Question: I want to right-align the contents that are displayed in a vertically oriented 'StackPanel', I've tried 'HorizontalAlignment="Right"' on the 'StackPanel' itself and the control in the 'ListBox's' 'DataTemplete' (in this case a 'TextBox', but in reality I have a 'UserControl' in the real app)
here is the current result... i want the right edge of each 'TextBox' to be right-aligned...

Here is the xaml, pretty simple...
'''
<Window x:Class="WpfApplication2.MainWindow"
xmlns="http://schemas.microsoft.com/winfx/2006/xaml/presentation"
xmlns:x="http://schemas.microsoft.com/winfx/2006/xaml"
xmlns:mc="http://schemas.openxmlformats.org/markup-compatibility/2006"
xmlns:d="http://schemas.microsoft.com/expression/blend/2008"
xmlns:WpfApplication2="clr-namespace:WpfApplication2"
mc:Ignorable="d"
d:DataContext="{d:DesignInstance WpfApplication2:Model, IsDesignTimeCreatable=True}">
<ListBox ItemsSource="{Binding Numbers}">
<ListBox.ItemsPanel>
<ItemsPanelTemplate>
<StackPanel />
</ItemsPanelTemplate>
</ListBox.ItemsPanel>
<ListBox.ItemTemplate>
<DataTemplate>
<TextBox Text="{Binding Mode=OneWay}" BorderBrush="Black" />
</DataTemplate>
</ListBox.ItemTemplate>
</ListBox>
</Window>
'''
and here is the model I'm using to test this out with...
'''
using System;
using System.Collections.Generic;
using System.Linq;
namespace WpfApplication2
{
public class Model
{
[ThreadStatic]
static IDictionary<int, string> dict;
public string[] Numbers
{
get { return dict.OrderBy(x => x.Key).Select(x => x.Value).ToArray(); }
}
public Model()
{
if (dict != null) return;
dict = new Dictionary<int, string>
{
{1, "one"},
{2, "two"},
{3, "three"},
{4, "four"},
{5, "five"},
{6, "six"},
{7, "seven"},
{8, "eight"},
{9, "nine"},
{10, "ten"},
{11, "eleven"},
{12, "twelve"},
{13, "thirteen"},
{14, "fourteen"},
{15, "fifteen"},
{16, "sixteen"},
{17, "seventeen"},
{18, "eighteen"},
{19, "nineteen"},
{20, "twenty"},
{30, "thirty"},
{40, "forty"},
{50, "fifty"},
{60, "sixty"},
{70, "seventy"},
{80, "eighty"},
{90, "ninety"},
{100, "one hundred"},
{200, "two hundred"},
{300, "three hundred"},
{400, "four hundred"},
{500, "five hundred"},
{600, "six hundred"},
{700, "seven hundred"},
{800, "eight hundred"},
{900, "nine hundred"},
{1000, "one thousand"},
};
for (var number = 1; number <= 1000; number++)
{
if (dict.ContainsKey(number)) continue;
var divisor = number < 100 ? 10 : 100;
var separator = divisor == 100 ? " and " : "-";
var key = (number / divisor) * divisor;
var mod = number % divisor;
dict.Add(number, dict[key] + separator + dict[mod]);
}
}
}
}
'''
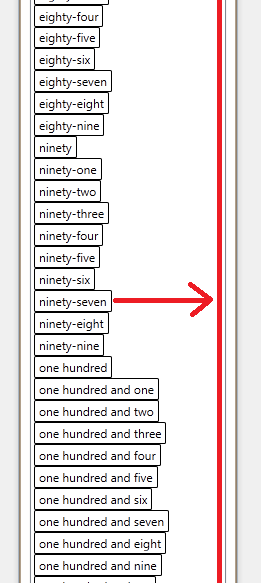
Answer: Use the <URL> of the 'ListBoxItems' to 'Right'.
'''
<ListBox.ItemContainerStyle>
<Style TargetType="{x:Type ListBoxItem}">
<Setter Property="HorizontalContentAlignment" Value="Right"/>
</Style>
</ListBox.ItemContainerStyle>
'''
This is different from setting the 'HorizontalAlignment' in that the items will still span the whole 'ListBox' which has an impact on item selection.